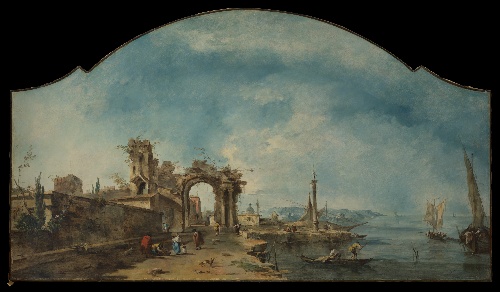
Title: Fantastic Landscape
Artist: Francesco Guardi
Artist bio: Italian, Venice 1712–1793 Venice
Date: ca. 1765
Object type: Painting
Classification: Paintings
Medium: Oil on canvas
Dimensions: Irregular, 61 1/4 x 107 1/2 in. (155.6 x 273.1 cm)
Department: European Paintings
Credit line: Rogers Fund, 1941
Accession year: 1941
Repository: Metropolitan Museum of Art, New York, NY
Tags: Ruins|Landscapes|Boats